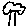
Label: tree